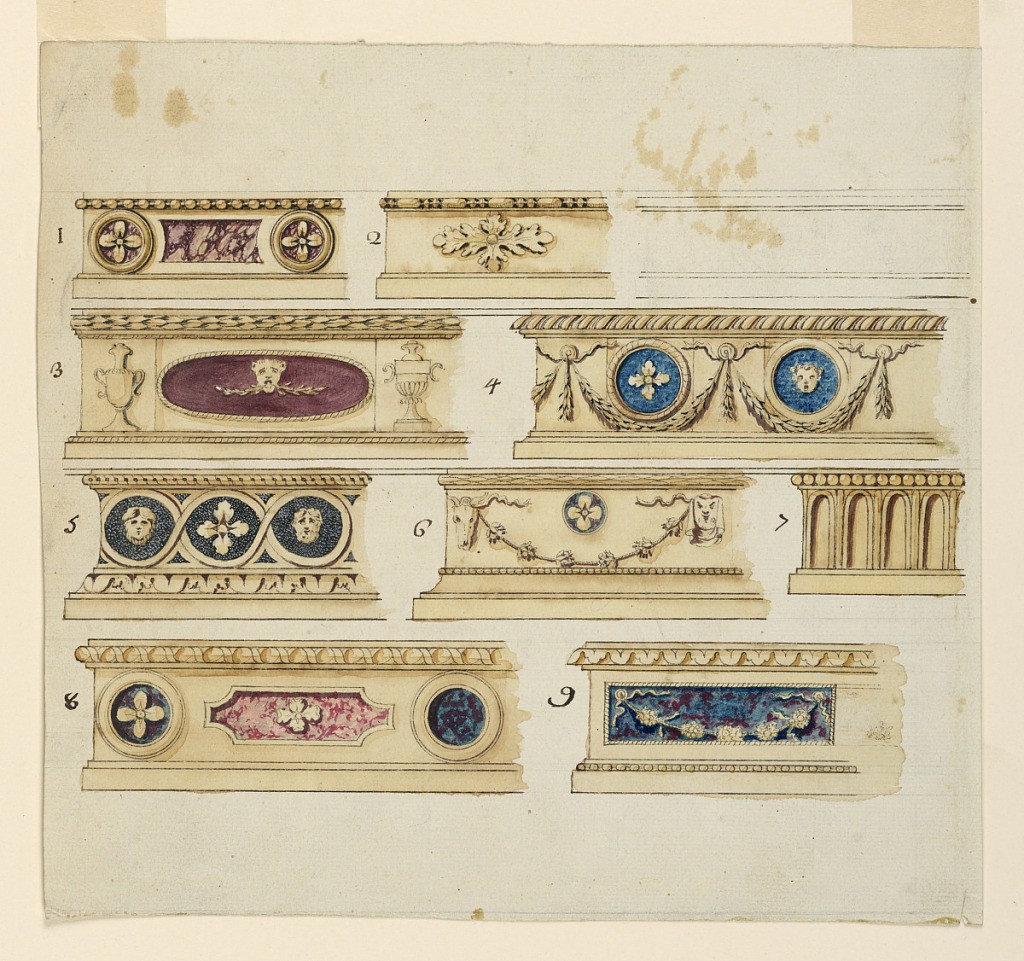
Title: Designs for Nine Bands for Bases
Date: ca. 1800
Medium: Pen and brown ink, brush and watercolor, traces of graphite on off-white laid paper; verso: pen and brown ink, graphite
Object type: Drawing
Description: Nine designs for bands for covering the points of bases intended to be executed in metal and, except for 2 and 7, with stones. Top row, left: "1"; a bead moulding is among the upper ones. The frieze shows a spherical quadrangle between circles with rosettes. Center: "2"; an enriched bead moulding, similar to "1"; an acanthus rosette is applied in the frieze. At right: horizontal lines of an unfinished design. Second row: "3"; a laurel moulding, similar to "1"; the frieze shows masks in horizontal ovoids between projecting panels with vases in the frieze. A twisted rope moulding is among the lower ones. "4"; an ovolo moulding, similar laurel festoons are suspended from nails. Circles are shown in the wedges, one with a rosette, the other with a child's head. Third row: "5"; an interlacement band and a moulding with leaves, respectively, similar to "3"; the frieze shows two interlaced undulated bands, framing beads and a rosette. "6"; a laurel moulding and a bead, similar to "3"; a festoon is supported by a bukranion and a mask; a rosette in a circle is in the wedge. "7"; with flutes and a bead moulding. Bottom row: "8"; interlaced and undulated bands, similar to "1"; a spherical octagon with a rosette is flanked by circles, the left one of which shows a rosette, in the frieze. "9"; a leaf at left of the designs. Figure numbers are inscribed with pen and ink at left of the designs. Verso: pen and ink inscription of price list. Part of the last line is written over a graphite sketch of an Atlas gaine, in opposite direction. It is flanked at right by a crouching centaur. His left hind leg touches the corresponding leg of a symmetrically disposed other centaur, who is not entirely shown. The dome of a pavilion is shown in the middle over the centaur group.